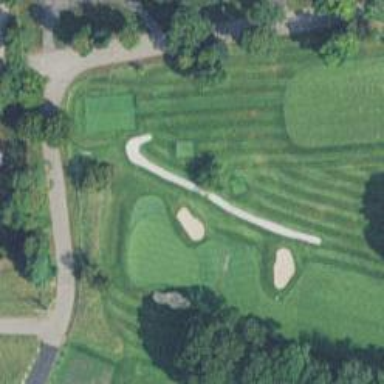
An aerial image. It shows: Path for both roads and golfers.